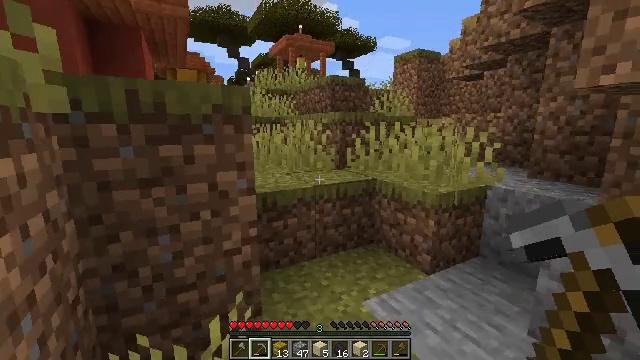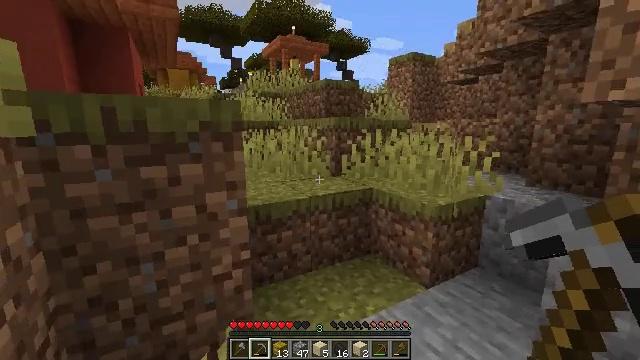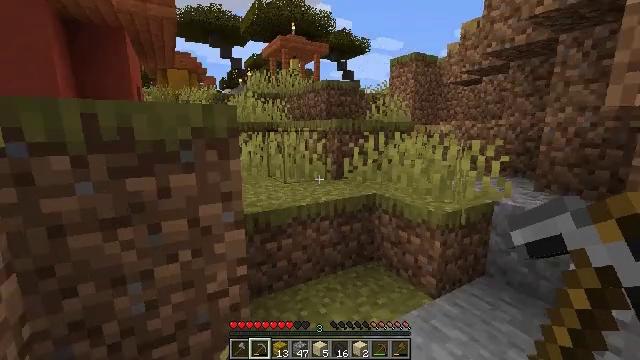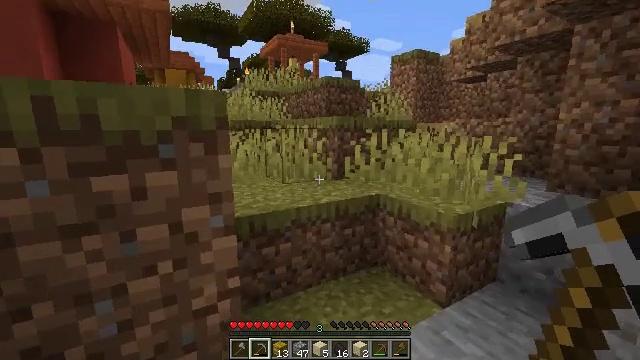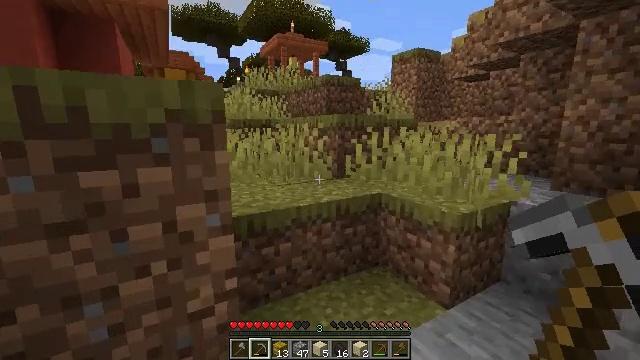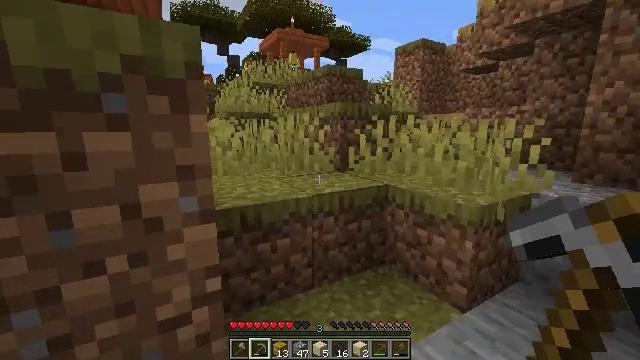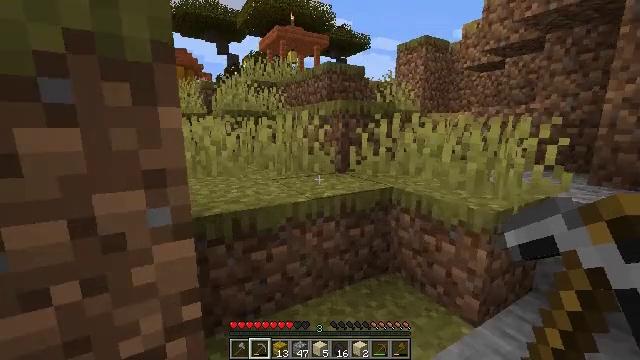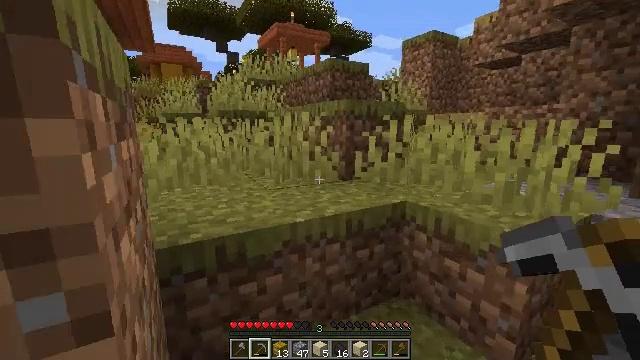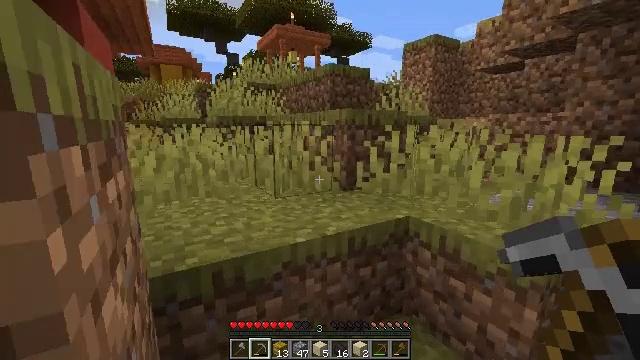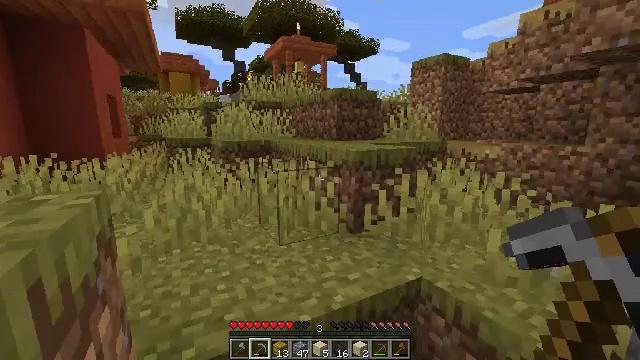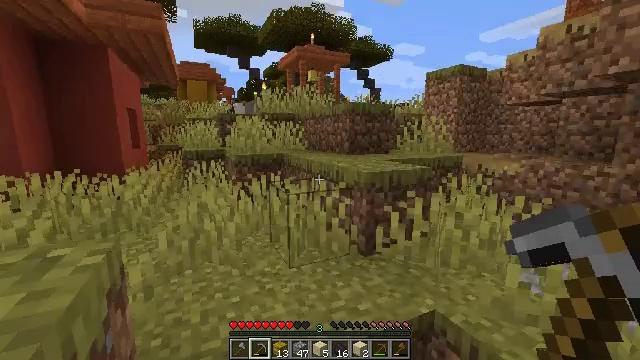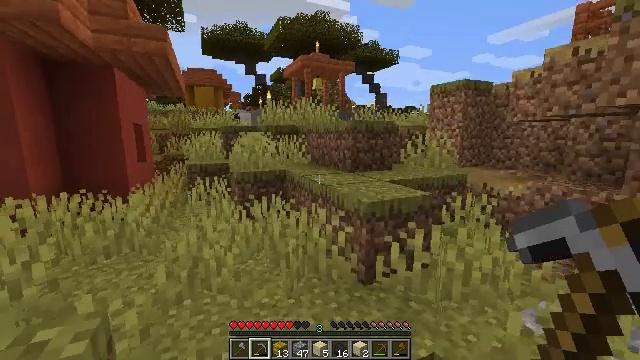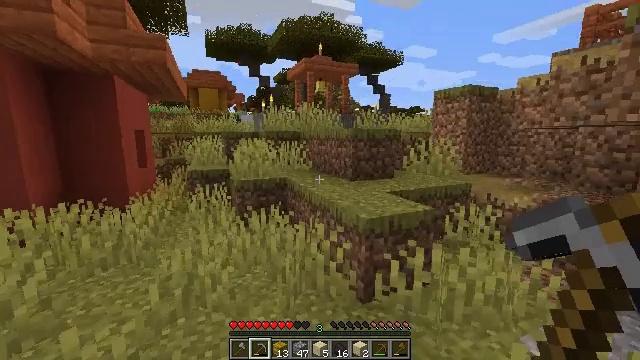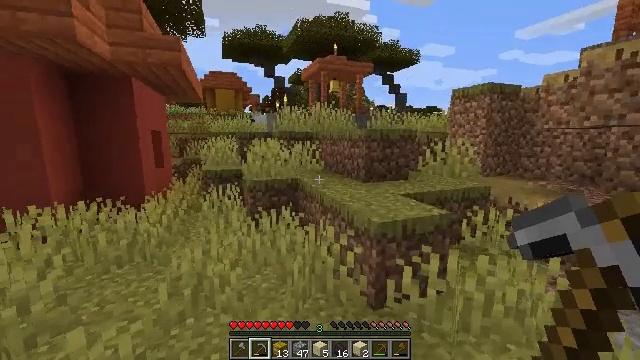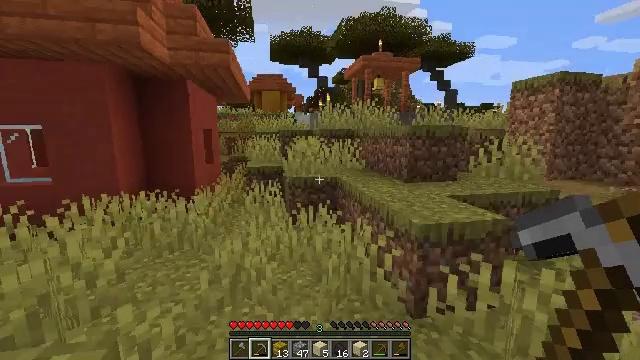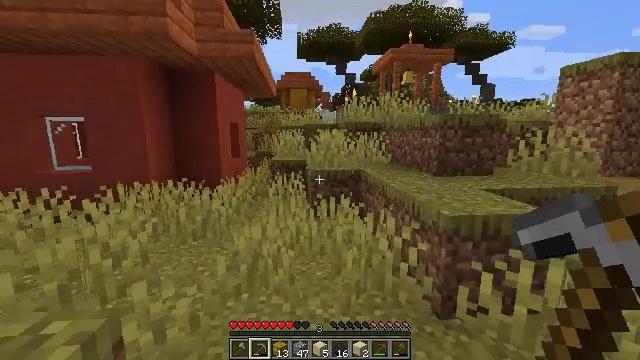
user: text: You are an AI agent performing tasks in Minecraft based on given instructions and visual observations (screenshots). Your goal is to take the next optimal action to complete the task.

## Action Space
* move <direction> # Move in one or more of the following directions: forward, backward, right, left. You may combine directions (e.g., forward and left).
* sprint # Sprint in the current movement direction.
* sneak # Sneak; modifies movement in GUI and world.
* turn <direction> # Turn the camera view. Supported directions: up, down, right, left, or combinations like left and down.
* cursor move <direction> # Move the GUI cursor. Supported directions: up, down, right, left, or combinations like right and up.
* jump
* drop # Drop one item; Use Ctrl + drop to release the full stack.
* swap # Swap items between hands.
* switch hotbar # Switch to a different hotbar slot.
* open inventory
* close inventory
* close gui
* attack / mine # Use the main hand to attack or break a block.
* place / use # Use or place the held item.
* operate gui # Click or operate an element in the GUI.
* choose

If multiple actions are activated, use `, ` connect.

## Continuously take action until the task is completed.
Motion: motion action
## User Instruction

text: Mine a chest to move it.
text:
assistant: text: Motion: move forward, turn right
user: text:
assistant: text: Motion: move forward
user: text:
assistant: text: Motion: move forward
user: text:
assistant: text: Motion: move forward
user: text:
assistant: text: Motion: move forward
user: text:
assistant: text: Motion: move forward
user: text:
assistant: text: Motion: move forward
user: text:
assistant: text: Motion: move forward, jump
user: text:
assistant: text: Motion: move forward, turn left, jump
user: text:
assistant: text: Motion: move forward, turn left, jump
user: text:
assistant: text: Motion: move forward, turn left, jump
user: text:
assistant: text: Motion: move forward, jump
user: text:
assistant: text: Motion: move forward, turn left
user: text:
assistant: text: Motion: move forward, turn left
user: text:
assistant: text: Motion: move forward, turn left
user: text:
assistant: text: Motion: move forward, turn left
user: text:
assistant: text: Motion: move forward, turn left, jump
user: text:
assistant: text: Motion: move forward, turn left, jump
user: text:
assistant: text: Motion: move forward, turn left, jump
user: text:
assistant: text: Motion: move forward, jump
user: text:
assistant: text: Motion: move forward, turn right, jump
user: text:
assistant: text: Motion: move forward, turn right and up
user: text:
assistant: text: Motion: move forward, turn right
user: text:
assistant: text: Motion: move forward
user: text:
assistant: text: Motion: move forward
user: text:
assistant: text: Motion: no_op
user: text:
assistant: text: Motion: no_op
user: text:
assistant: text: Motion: no_op
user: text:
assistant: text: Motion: no_op
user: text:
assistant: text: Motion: no_op